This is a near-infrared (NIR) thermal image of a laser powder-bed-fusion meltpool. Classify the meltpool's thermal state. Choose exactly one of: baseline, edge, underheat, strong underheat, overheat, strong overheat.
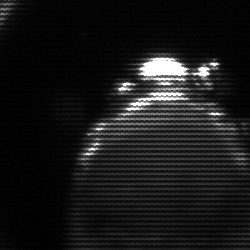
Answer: edge